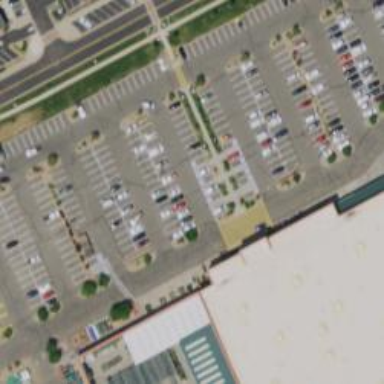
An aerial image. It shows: Parking space.